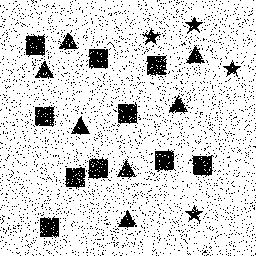
Squares: 10
Triangles: 7
Stars: 4
Total shapes: 21